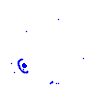
Particle: electron